Field crop: maize
Growth stage: 2
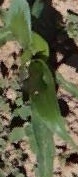
Species: maize